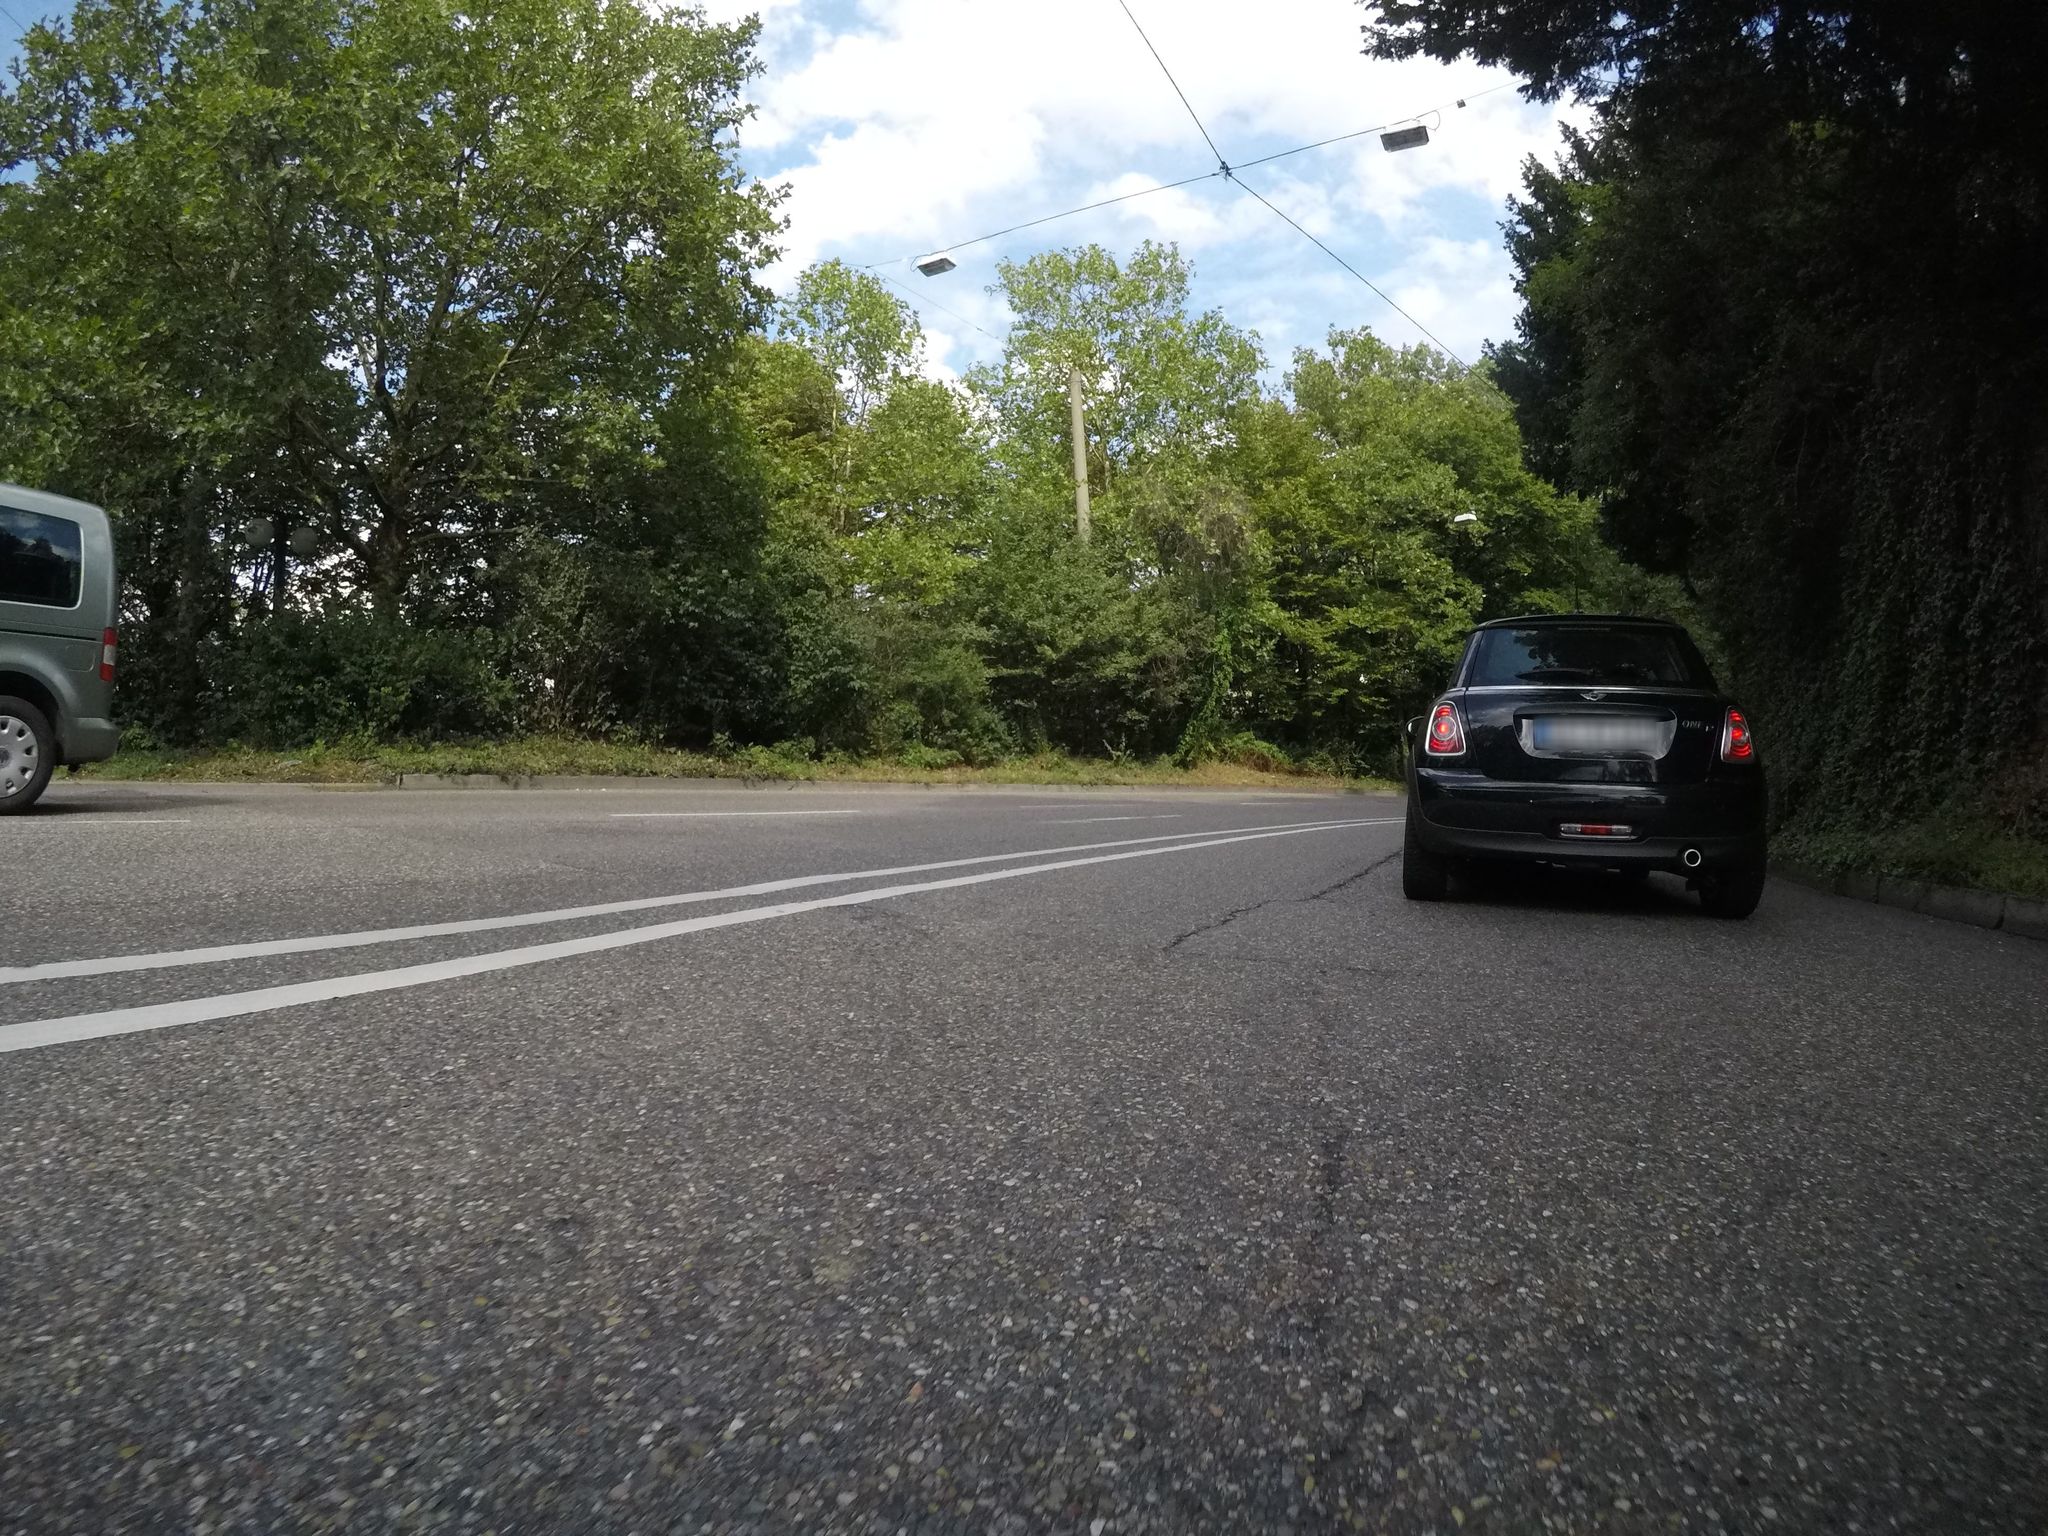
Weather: clear
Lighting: day
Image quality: good
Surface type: driving surface
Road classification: steps, path, footway
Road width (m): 1.5
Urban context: urban centre
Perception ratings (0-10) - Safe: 5.51, Lively: 3.5, Beautiful: 9.67, Boring: 2.62, Depressing: 3.79, Wealthy: 4.53